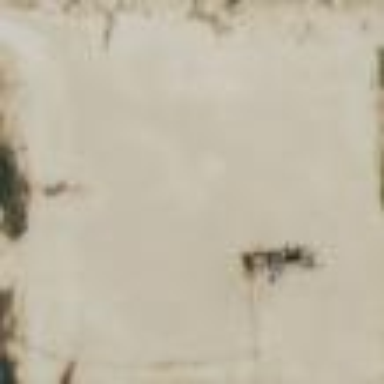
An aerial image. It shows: Wellsite surrounded by sand.